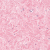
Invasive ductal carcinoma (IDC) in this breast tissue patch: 0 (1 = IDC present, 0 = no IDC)